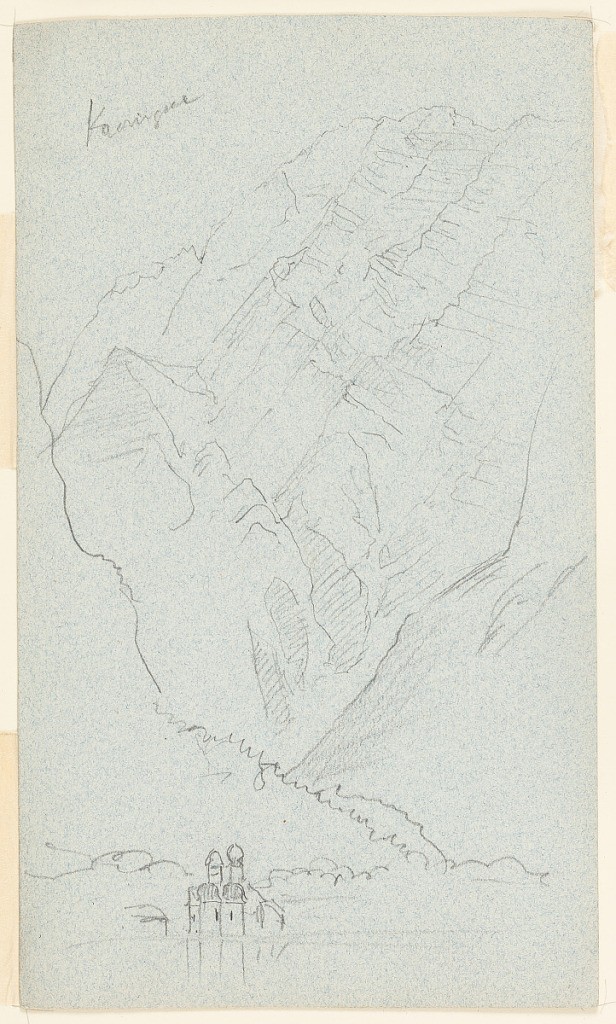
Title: St. Bartholomew's and the Watzmann from the Königssee, Bavaria (Germany)
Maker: Frederic Edwin Church, American, 1826–1900
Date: July 1868
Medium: Graphite on blue wove paper; verso: graphite and white gouache
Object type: Drawing
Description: Landscape sketch showing a view of St. Bartholomew's Church backdropped by the rocky, serrated ridges of the Watzmann behind it, as seen from the eastern shores of the Königssee or the lake itself. Near the lower margin, the domed roofs of church are visible, partly reflected in the water below. Behind it, a wooded ridge descends to the right, while in the background, the extremely rugged mountainside of the Watzmann rises high into the sky.

Verso: Landscape sketch showing two views of the steep shores of the Königssee in Bavaria, present day Germany, separated at center by a horizontal line. Above, the waterfall known as the Schrainbach cascades over rocks on a wooded slope into the water below. In the lower drawing, a massive boulder or rock formation diagonally descends into the water to the left, while the tops of multiple conifer trees are visible behind it at left.